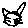
Label: cat